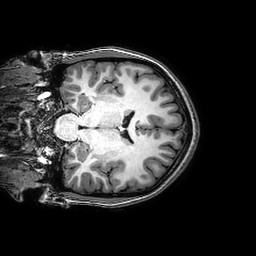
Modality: T1w
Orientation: coronal
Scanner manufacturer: philips
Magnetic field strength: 3 T
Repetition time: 0.008166 s
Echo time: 0.00375 s